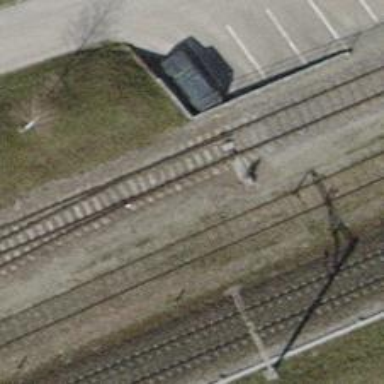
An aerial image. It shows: Single-track railway spur.